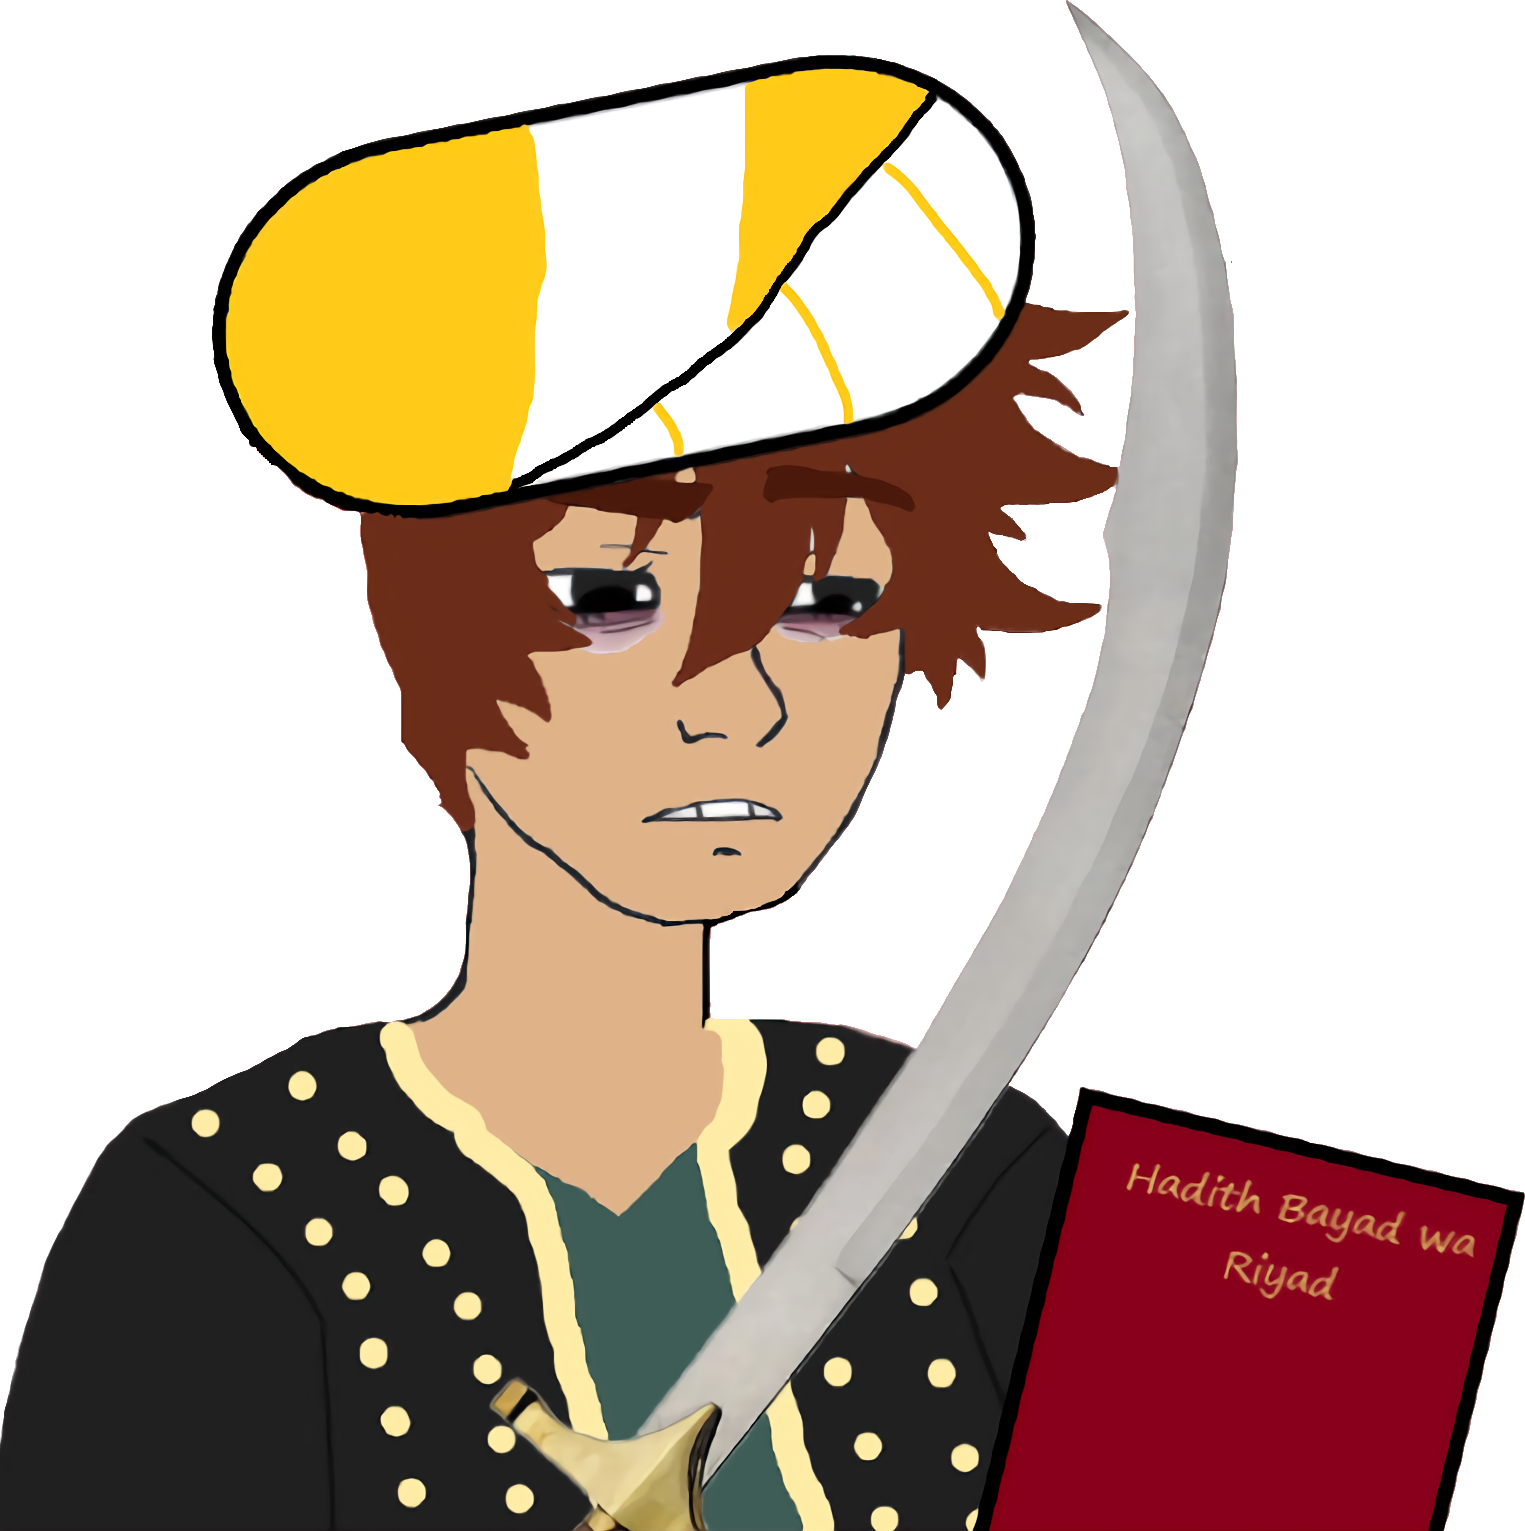
Label: 5_Twinkjak